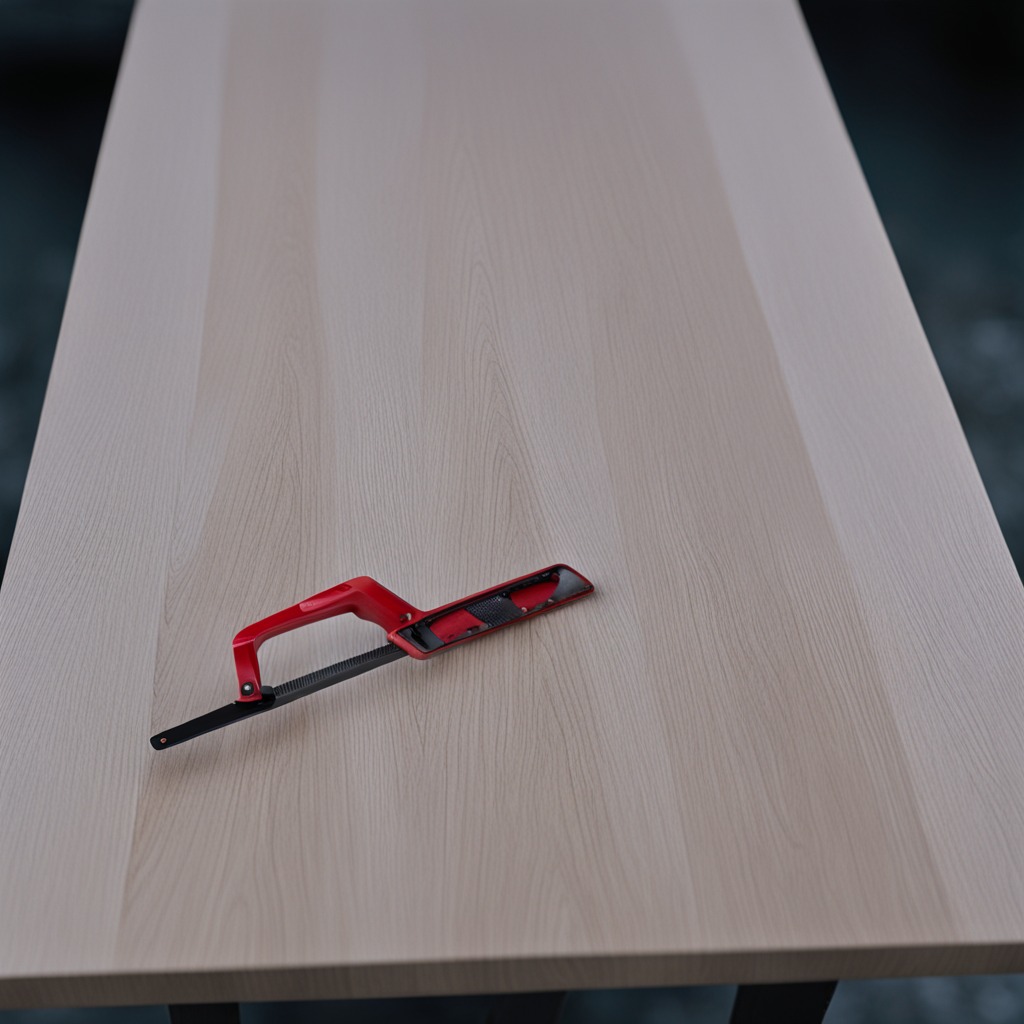
A metal saw is lying on a table in the garage.